Field crop: maize
Growth stage: 1
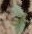
Species: datura